Question: When I make an array containing methods, stopwatch.elapsedMilliseconds always returns 0.
Example:
'''
int[] methods = {method1(), method2()};
Stopwatch sw = new Stopwatch();
sw.Start();
int val = methods[1];
sw.Stop();
Console.WriteLine("It took {0} ms", sw.ElapsedMilliseconds);
// Output: "It took 0 ms"
'''
When i just call the method directly, then the stopwatch works properly:
'''
Stopwatch sw = new Stopwatch();
sw.Start();
method1();
sw.Stop();
Console.WriteLine("It took {0} ms", sw.ElapsedMilliseconds);
// Output: "It took x ms"
'''
What am I doing wrong?
Edit:
Actual main code:
'''
static void Main(string[] args)
{
Stopwatch t = new Stopwatch();
Func<int>[] problems = new Func<int>[] { problem5, problem6 };
for (int i = 0; i < problems.Length; i++)
{
t.Restart();
Console.WriteLine("Solution to {0} is: {1}", problems<URL>;
t.Stop();
Console.WriteLine("It took {0} ms ", t.ElapsedMilliseconds);
}
Console.ReadKey();
}
'''
Output:

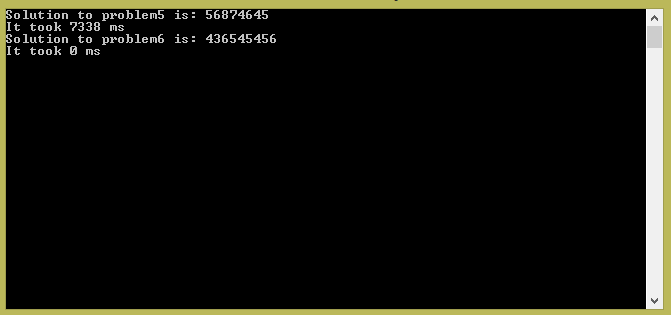
Answer: '''
int[] methods = new[] { method1(), method2() };
'''
This one calls directly 'method1()' and 'method2()' BEFORE your 'Stopwatch'!
Try
'''
Func<int>[] methods = new Func<int>[] { method1, method2 };
t.start();
methods[1]();
'''
Example
'''
Func<int>[] methods = new Func<int>[] { method1, method2 };
Stopwatch sw = new Stopwatch();
for(int i = 0; i < methods.Length; i++)
{
sw.Restart(); // or sw.Reset(); sw.Start();
methods[i]();
sw.Stop();
Console.WriteLine("{0} took {1} ms", allMethods[i].Method.Name, sw.ElapsedMilliseconds);
}
'''